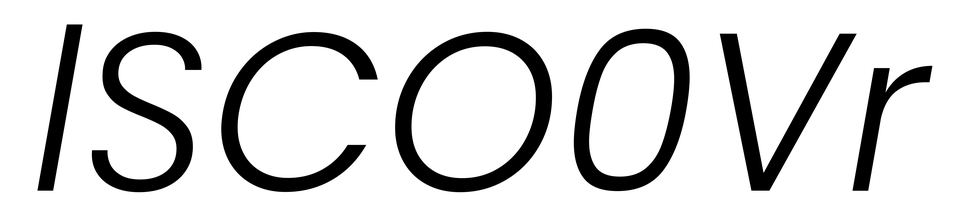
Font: Poppins-LightItalic